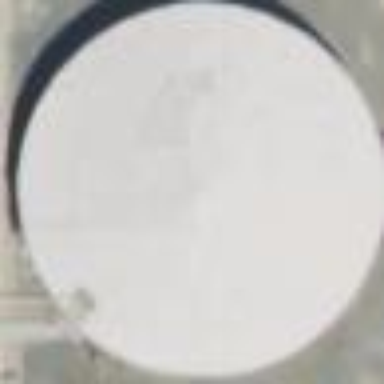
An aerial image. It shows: Building with storage tank.